Interaction volume radius: 10 \u00c5
Interaction volume height: 15 \u00c5
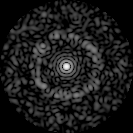
Disorder parameter: 0.8432